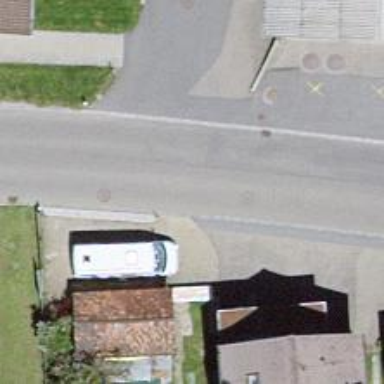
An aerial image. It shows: Kerb barrier.